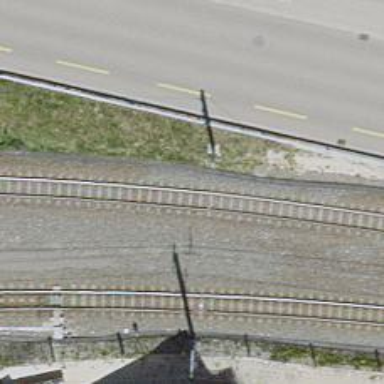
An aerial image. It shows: Narrow gauge railway with electrified contact lines.